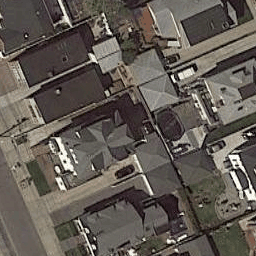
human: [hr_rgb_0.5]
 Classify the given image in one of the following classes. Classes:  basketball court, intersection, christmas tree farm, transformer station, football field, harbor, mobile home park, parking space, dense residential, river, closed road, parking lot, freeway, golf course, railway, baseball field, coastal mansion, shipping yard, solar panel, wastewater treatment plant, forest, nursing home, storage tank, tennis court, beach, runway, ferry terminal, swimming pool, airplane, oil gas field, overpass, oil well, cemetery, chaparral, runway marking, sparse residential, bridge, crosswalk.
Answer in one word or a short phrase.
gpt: dense residential